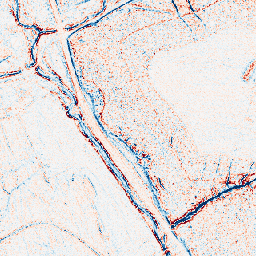
Category: edge_preserving
Decomposition family: bilateral
Decomposition parameters: d: 5
sigma_color: 75
sigma_space: 75
Upsampling method: nearest
Upsampling parameters: scale: 4
Upsampling scale: 4